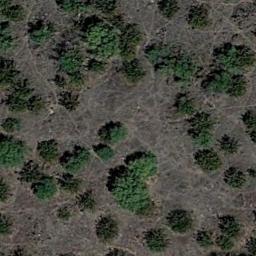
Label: chaparral